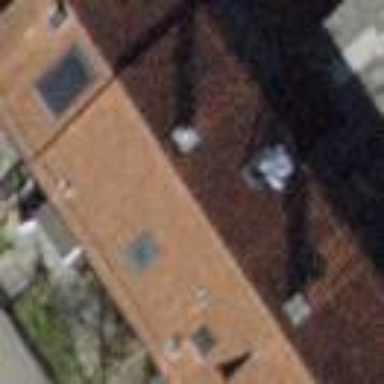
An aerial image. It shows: Building with tiled roof.